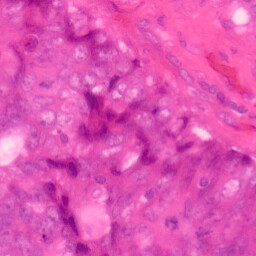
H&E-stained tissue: Colon